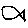
Label: fish